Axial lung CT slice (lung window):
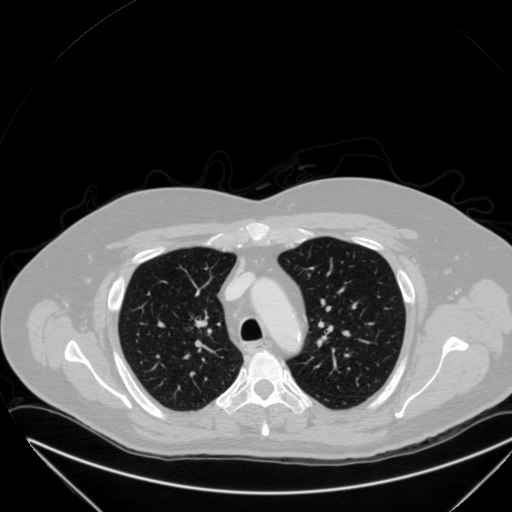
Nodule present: no